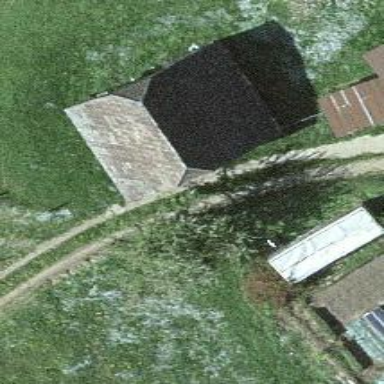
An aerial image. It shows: Barn.